Question: I am trying to make a fairly simple tool to help debug variable values. For it to be completely self contained within the class is what I am aiming for. The end product I can use a function in the class like ShowThisValue(whatever).
The problem I am having is that I can't figure out, if possible, to have the procedure within the class. Here is the short version, with the problem.
-Code updated again 11/29/13-
-I have put this in its own project now.
[main.cpp]
'''
viewvars TEST; // global
TEST.CreateTestWindow(hThisInstance); // in WinMain() right before ShowWindow(hwnd, nFunsterStil);
'''
[viewvars.h] The entire updated
'''
class viewvars {
private:
HWND hWindow; // the window, a pointer to
LRESULT WindowProc(UINT message, WPARAM wParam, LPARAM lParam);
static LRESULT CALLBACK ThisWindowProc(HWND hwnd, UINT message, WPARAM wParam, LPARAM lParam);
public:
viewvars(); // blank constructor
int CreateTestWindow(HINSTANCE hInst);
};
// blank constructor
viewvars::viewvars() {}
// create the window
int viewvars::CreateTestWindow(HINSTANCE hInst) {
// variables
char thisClassName[] = "viewVars";
MSG msg;
WNDCLASS wincl;
// check for class info and modify the info
if (!GetClassInfo(hInst, thisClassName, &wincl)) {
wincl.style = 0;
wincl.hInstance = hInst;
wincl.lpszClassName = thisClassName;
wincl.lpfnWndProc = &ThisWindowProc;
wincl.cbClsExtra = 0;
wincl.cbWndExtra = 0;
wincl.hIcon = NULL;
wincl.hCursor = NULL;
wincl.hbrBackground = (HBRUSH)COLOR_BTNSHADOW;
wincl.lpszMenuName = NULL;
if (RegisterClass(&wincl) == 0) {
MessageBox(NULL,"The window class failed to register.","Error",0);
return -1;
}
}
// create window
hWindow = CreateWindow(thisClassName, "Test", WS_POPUP | WS_CLIPCHILDREN, 10, 10, 200, 200, NULL, NULL, hInst, this);
if (hWindow == NULL) {
MessageBox(NULL,"Problem creating the window.","Error",0);
return -1;
}
// show window
ShowWindow(hWindow, TRUE);
// message loop
while (GetMessage(&msg, hWindow, 0, 0))
{
TranslateMessage(&msg);
DispatchMessage(&msg);
}
// then quit window?
DestroyWindow(hWindow);
hWindow = NULL;
return msg.wParam;
}
// window proc
LRESULT CALLBACK viewvars::ThisWindowProc(HWND hwnd, UINT message, WPARAM wParam, LPARAM lParam) {
MessageBox(NULL,"Has it gone this far?","Bench",0);
// variable
viewvars *view;
// ????
if (message == WM_NCCREATE) {
CREATESTRUCT *cs = (CREATESTRUCT*)lParam;
view = (viewvars*) cs->lpCreateParams;
SetLastError(0);
if (SetWindowLongPtr(hwnd, GWL_USERDATA, (LONG_PTR) view) == 0) {
if (GetLastError() != 0) {
MessageBox(NULL,"There has been an error near here.","Error",0);
return FALSE;
}
}
}
else {
view = (viewvars*) GetWindowLongPtr(hwnd, GWL_USERDATA);
}
if (view) return view->WindowProc(message, wParam, lParam);
MessageBox(NULL,"If shown, the above statement did not return, and the statement below did.","Error",0);
return DefWindowProc(hwnd, message, wParam, lParam);
}
LRESULT viewvars::WindowProc(UINT message, WPARAM wParam, LPARAM lParam) {
// you can access non-static members in here...
MessageBox(NULL,"Made it to window proc.","Error",0);
switch (message)
{
case WM_PAINT:
return 0;
break;
case WM_DESTROY:
PostQuitMessage(0);
return 0;
break;
default:
MessageBox(NULL,"DefWindowProc Returned.","Error",0);
return DefWindowProc(hWindow, message, wParam, lParam);
break;
}
}
'''
The message boxes appear in this order:
- - - - - - -
Thanks for the help so far. Do you know where the problem might be?
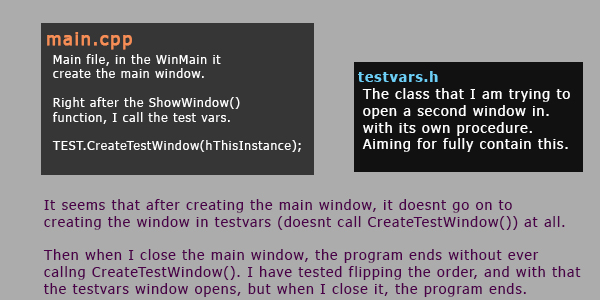
Answer: The main message loop must not be in your class, and especially not in a "CreateTestWindow" function, as you will not return from that function until your thread receive the 'WM_QUIT' message that makes 'GetMessage' returns 0.
Here is simple implementation of your 'viewvars' class. Key points:
- - <URL>- -
-
I changed the creation styles, to show the window and to be able to move it.
'''
// VIEWVARS.H
class viewvars {
public:
static viewvars* CreateTestWindow( HINSTANCE hInstance );
viewvars() : m_hWnd( 0 ) {}
~viewvars();
private:
static LRESULT CALLBACK WindowProc( HWND hwnd, UINT uMsg, WPARAM wParam, LPARAM lParam );
static const char * m_pszClassName;
HWND m_hWnd;
};
// VIEWVARS.CPP
#include "viewvars.h"
const char * viewvars::m_pszClassName = "viewvars";
viewvars * viewvars::CreateTestWindow( HINSTANCE hInst ) {
WNDCLASS wincl;
if (!GetClassInfo(hInst, m_pszClassName, &wincl)) {
wincl.style = 0;
wincl.hInstance = hInst;
wincl.lpszClassName = m_pszClassName;
wincl.lpfnWndProc = WindowProc;
wincl.cbClsExtra = 0;
wincl.cbWndExtra = 0;
wincl.hIcon = NULL;
wincl.hCursor = NULL;
wincl.hbrBackground = (HBRUSH)(COLOR_BTNFACE+1);
wincl.lpszMenuName = NULL;
if (RegisterClass(&wincl) == 0) {
MessageBox(NULL,"The window class failed to register.","Error",0);
return 0;
}
}
viewvars * pviewvars = new viewvars;
HWND hWnd = CreateWindow( m_pszClassName, "Test", WS_VISIBLE | WS_OVERLAPPED, 50, 50, 200, 200, NULL, NULL, hInst, pviewvars );
if ( hWnd == NULL ) {
delete pviewvars;
MessageBox(NULL,"Problem creating the window.","Error",0);
return 0;
}
return pviewvars;
}
LRESULT CALLBACK viewvars::WindowProc( HWND hwnd, UINT uMsg, WPARAM wParam, LPARAM lParam ) {
switch ( uMsg ) {
case WM_NCCREATE: {
CREATESTRUCT * pcs = (CREATESTRUCT*)lParam;
viewvars * pviewvars = (viewvars*)pcs->lpCreateParams;
pviewvars->m_hWnd = hwnd;
SetWindowLongPtr( hwnd, GWLP_USERDATA, (LONG)pcs->lpCreateParams );
return TRUE;
}
case WM_DESTROY: {
viewvars * pviewvars = (viewvars *)GetWindowLongPtr( hwnd, GWLP_USERDATA );
if ( pviewvars ) pviewvars->m_hWnd = 0;
break;
}
default:
return DefWindowProc( hwnd, uMsg, wParam, lParam );
}
return 0;
}
viewvars::~viewvars() {
if ( m_hWnd ) DestroyWindow( m_hWnd );
}
'''
Finally, a "main" sample, but beware that there is here no way to end the process. That should be taken care by regular code (another windows).
'''
// MAIN.CPP
#include <Windows.h>
#include "viewvars.h"
int APIENTRY WinMain(HINSTANCE hInstance,
HINSTANCE hPrevInstance,
LPTSTR lpCmdLine,
int nCmdShow)
{
viewvars * pviewvars = viewvars::CreateTestWindow( hInstance );
if ( pviewvars == 0 ) return 0;
BOOL bRet;
MSG msg;
while( (bRet = GetMessage( &msg, 0, 0, 0 )) != 0)
{
if (bRet == -1)
{
// handle the error and possibly exit
}
else
{
TranslateMessage(&msg);
DispatchMessage(&msg);
}
}
delete pviewvars;
return 0;
}
'''